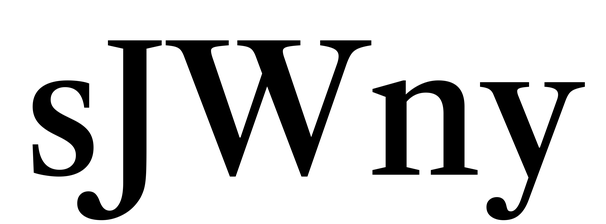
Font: LibreCaslonText_Medium